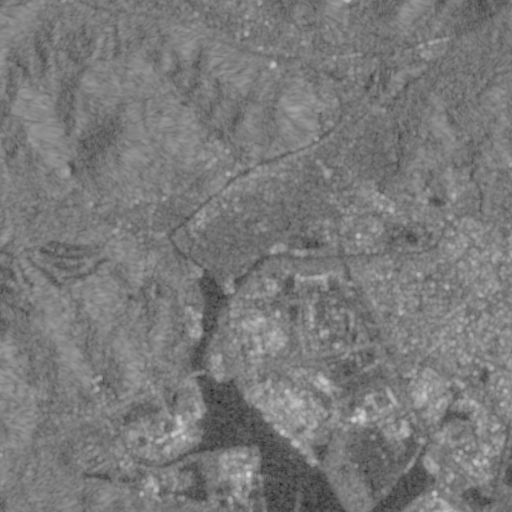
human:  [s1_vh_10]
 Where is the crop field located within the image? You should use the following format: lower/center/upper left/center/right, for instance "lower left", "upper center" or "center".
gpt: The crop field is located in the upper center of the image.
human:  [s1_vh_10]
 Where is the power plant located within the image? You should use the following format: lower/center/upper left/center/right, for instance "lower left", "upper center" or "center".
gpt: The power plant is located in the lower right of the image.
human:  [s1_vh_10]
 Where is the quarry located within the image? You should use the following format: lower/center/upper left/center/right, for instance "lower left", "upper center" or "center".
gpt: The quarry is located in the lower left of the image.
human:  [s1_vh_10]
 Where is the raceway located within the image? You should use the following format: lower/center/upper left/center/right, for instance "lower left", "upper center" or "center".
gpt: The raceway is located in the lower left of the image.
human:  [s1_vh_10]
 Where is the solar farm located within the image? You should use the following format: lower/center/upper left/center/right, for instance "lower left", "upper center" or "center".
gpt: The solar farm is located in the lower right of the image.
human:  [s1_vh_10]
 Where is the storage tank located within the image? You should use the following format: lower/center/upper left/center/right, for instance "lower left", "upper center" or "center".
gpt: The storage tank is located in the lower right of the image.
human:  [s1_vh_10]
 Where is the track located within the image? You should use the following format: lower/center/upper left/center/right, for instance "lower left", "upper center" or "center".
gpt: The track is located in the lower right of the image.
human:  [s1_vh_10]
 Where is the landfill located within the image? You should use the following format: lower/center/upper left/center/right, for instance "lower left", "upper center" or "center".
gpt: There is no landfill in the image.

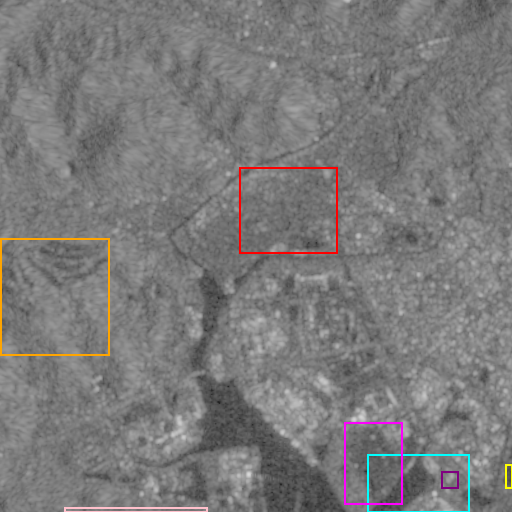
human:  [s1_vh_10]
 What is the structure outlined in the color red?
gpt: The structure outlined in red is a crop field.
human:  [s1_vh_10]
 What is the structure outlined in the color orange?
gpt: The structure outlined in orange is a park.
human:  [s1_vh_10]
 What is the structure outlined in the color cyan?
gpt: The structure outlined in cyan is a power plant.
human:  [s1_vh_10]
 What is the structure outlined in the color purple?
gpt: The structure outlined in purple is a power substation.
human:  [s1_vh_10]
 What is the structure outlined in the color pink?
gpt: The structure outlined in pink is a quarry.
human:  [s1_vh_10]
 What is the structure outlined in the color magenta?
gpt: The structure outlined in magenta is a solar farm.
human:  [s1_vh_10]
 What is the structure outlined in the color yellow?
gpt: The structure outlined in yellow is a track.
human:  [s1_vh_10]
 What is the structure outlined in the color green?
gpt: There is no green outline.